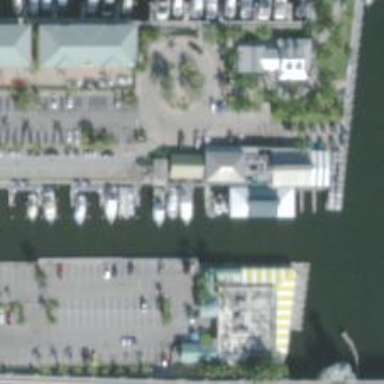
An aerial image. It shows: Man-made pier.